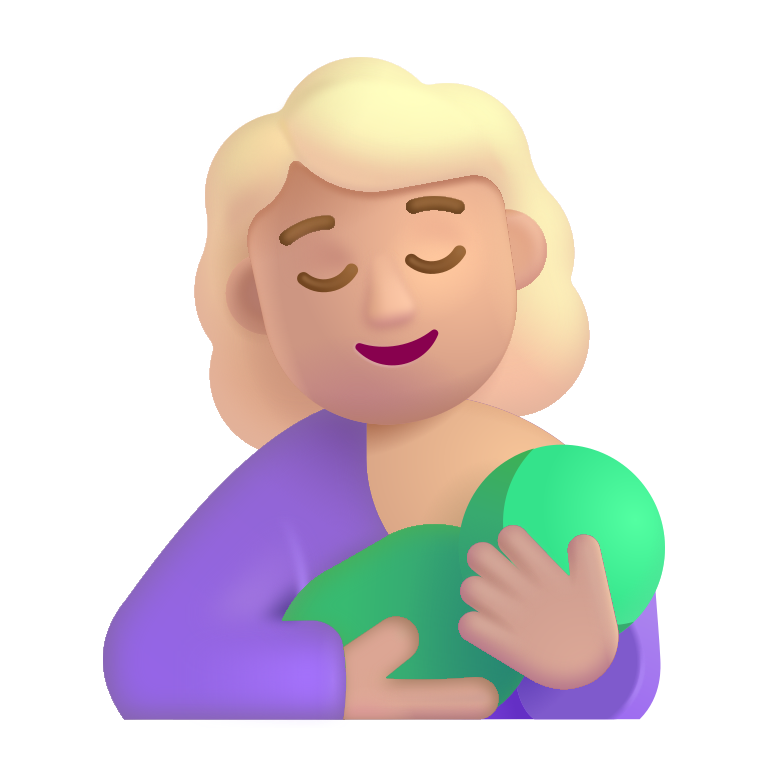
breast feeding color  light